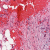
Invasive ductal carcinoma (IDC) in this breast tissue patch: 0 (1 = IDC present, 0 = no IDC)